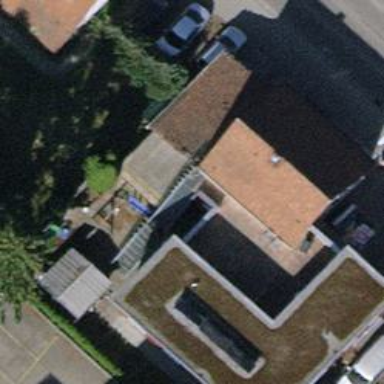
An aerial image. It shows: Semidetached house.